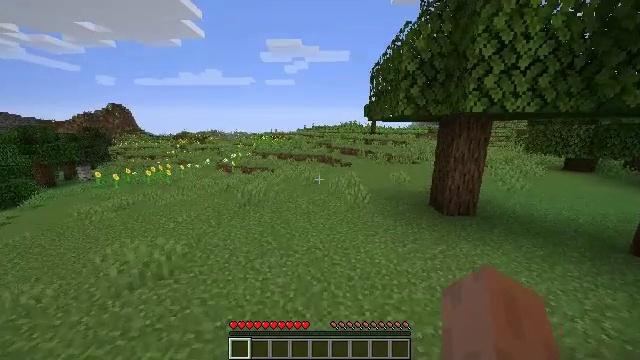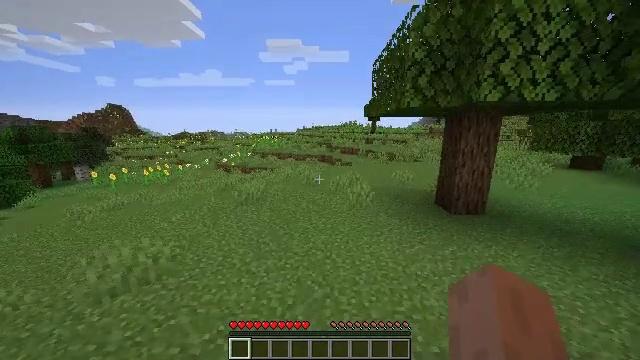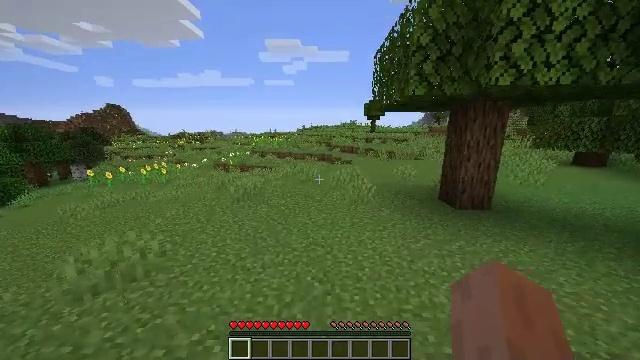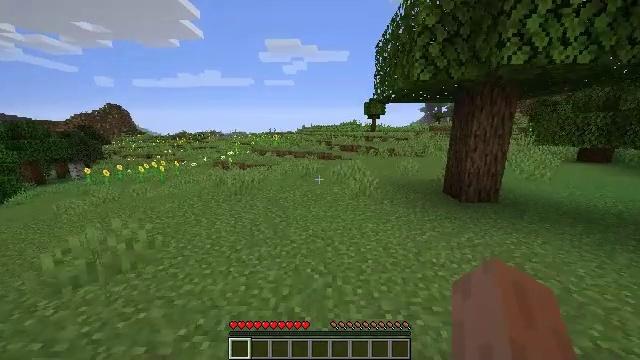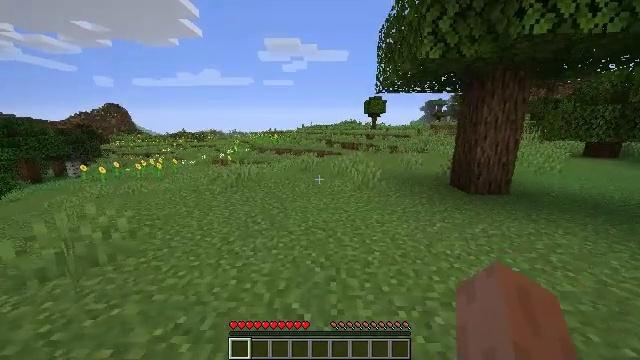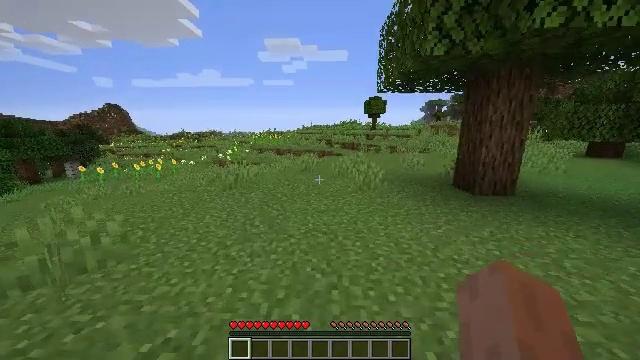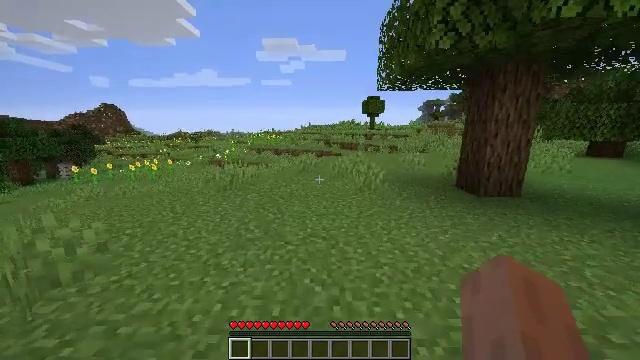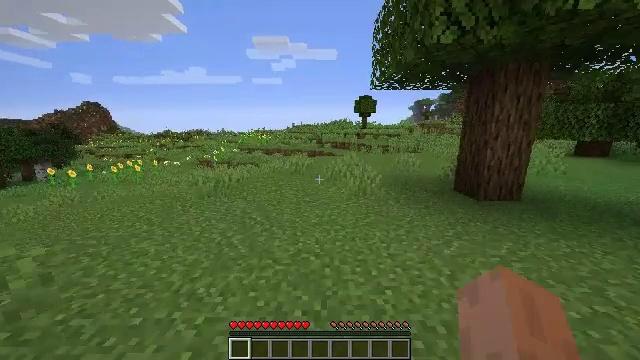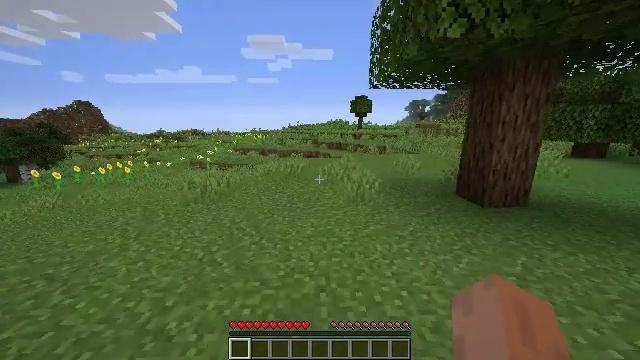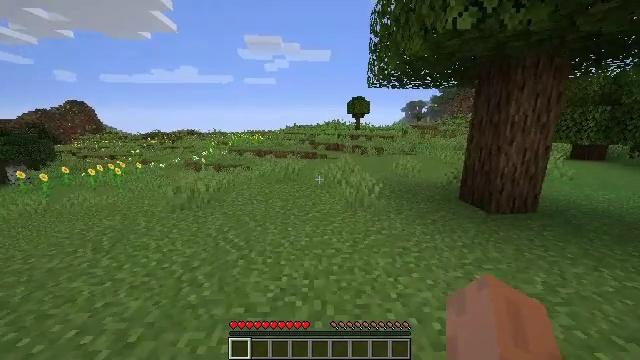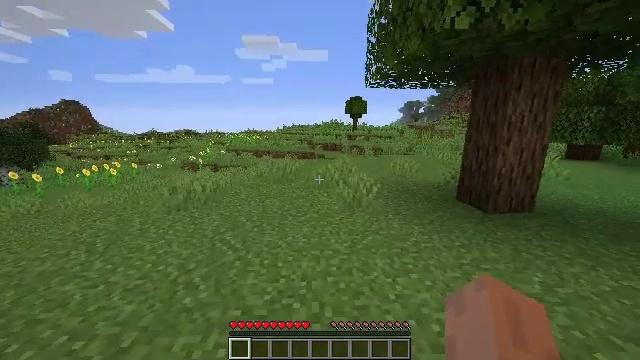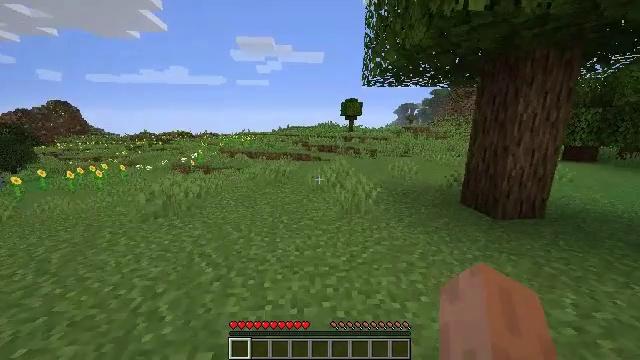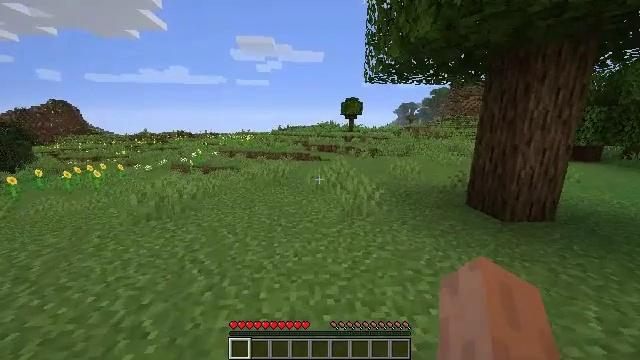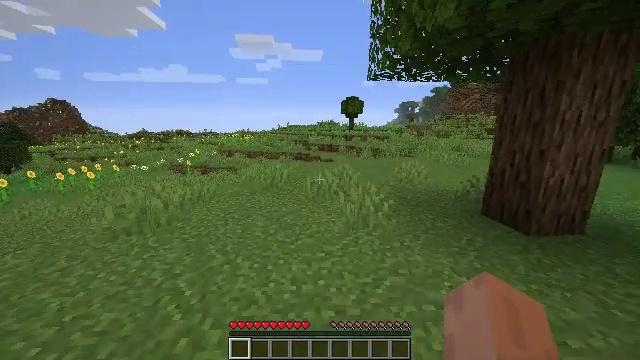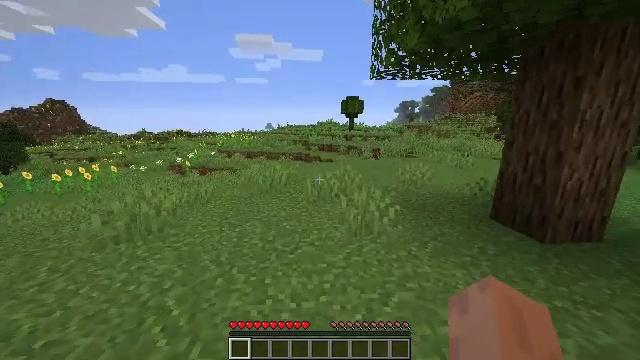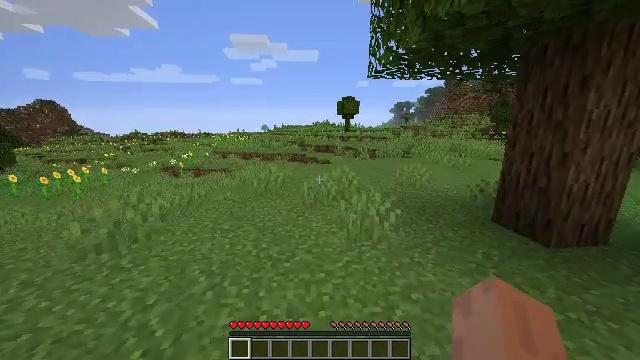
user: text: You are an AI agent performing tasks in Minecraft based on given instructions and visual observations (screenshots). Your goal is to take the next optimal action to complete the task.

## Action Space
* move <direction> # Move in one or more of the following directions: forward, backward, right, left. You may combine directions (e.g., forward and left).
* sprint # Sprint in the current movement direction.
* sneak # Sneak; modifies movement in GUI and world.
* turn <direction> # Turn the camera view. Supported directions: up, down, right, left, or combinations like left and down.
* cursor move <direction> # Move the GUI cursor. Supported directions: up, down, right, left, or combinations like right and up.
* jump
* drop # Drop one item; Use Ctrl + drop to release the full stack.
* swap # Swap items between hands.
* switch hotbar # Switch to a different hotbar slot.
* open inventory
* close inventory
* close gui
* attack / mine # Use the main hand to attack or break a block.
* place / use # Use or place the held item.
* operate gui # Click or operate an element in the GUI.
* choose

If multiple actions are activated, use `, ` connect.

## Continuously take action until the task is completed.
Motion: motion action
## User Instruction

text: Break the existing planks.
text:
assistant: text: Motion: move forward, attack / mine
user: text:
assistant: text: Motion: move forward, attack / mine
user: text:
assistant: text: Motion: move forward, attack / mine
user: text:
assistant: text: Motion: move forward, attack / mine
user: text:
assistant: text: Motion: move forward, attack / mine
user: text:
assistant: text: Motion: move forward, attack / mine
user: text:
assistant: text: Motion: move forward, turn right, attack / mine
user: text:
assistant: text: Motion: move forward, turn right, attack / mine
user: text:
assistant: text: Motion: move forward, attack / mine
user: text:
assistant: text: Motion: move forward, attack / mine
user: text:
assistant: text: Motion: move forward, turn right, attack / mine
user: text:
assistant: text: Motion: move forward, attack / mine
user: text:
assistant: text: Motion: move forward, attack / mine
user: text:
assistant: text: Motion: move forward, attack / mine
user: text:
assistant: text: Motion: move forward, turn right, attack / mine
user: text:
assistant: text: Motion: move forward, turn right, attack / mine
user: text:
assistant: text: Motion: move forward, turn right, attack / mine
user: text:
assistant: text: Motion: move forward, turn right, attack / mine
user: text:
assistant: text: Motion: move forward, attack / mine
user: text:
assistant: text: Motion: move forward, turn right, attack / mine
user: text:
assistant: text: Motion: move forward, attack / mine
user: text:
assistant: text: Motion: move forward, attack / mine
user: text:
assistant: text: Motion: move forward, attack / mine, jump
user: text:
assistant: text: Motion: move forward, attack / mine, jump
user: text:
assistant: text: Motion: move forward, attack / mine, jump
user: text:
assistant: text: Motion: move forward, attack / mine, jump
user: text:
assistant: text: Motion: move forward, turn right, attack / mine, jump
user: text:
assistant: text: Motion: move forward, turn right, attack / mine
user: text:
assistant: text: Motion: move forward, turn right, attack / mine
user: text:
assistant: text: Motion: move forward, turn right, attack / mine